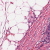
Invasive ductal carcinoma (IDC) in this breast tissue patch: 1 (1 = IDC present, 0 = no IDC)